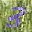
Label: 3